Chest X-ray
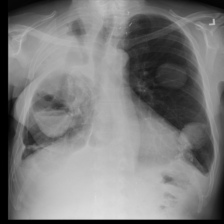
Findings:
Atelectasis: negative
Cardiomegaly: negative
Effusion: negative
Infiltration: negative
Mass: negative
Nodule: negative
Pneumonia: negative
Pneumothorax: negative
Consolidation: negative
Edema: negative
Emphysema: negative
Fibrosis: negative
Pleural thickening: negative
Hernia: negative